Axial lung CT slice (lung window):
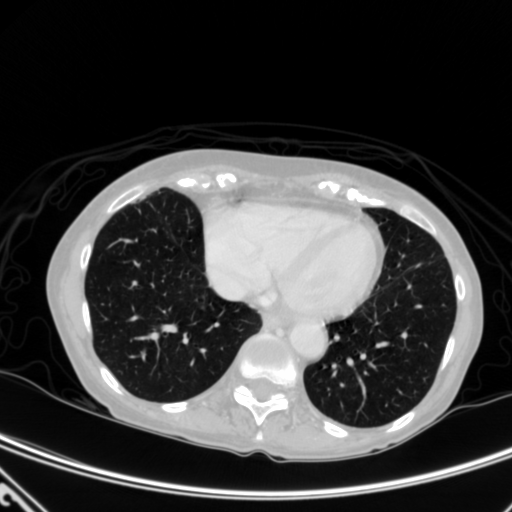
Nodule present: no